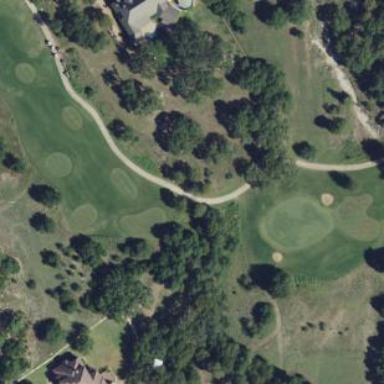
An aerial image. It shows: Rough area in golf course.